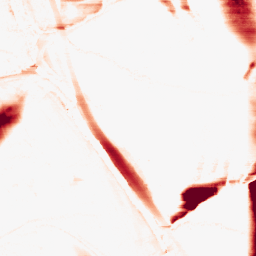
Category: morphological
Decomposition family: morphological_rect
Decomposition parameters: operation: opening
width: 50
height: 5
Upsampling method: sinc_hamming
Upsampling parameters: scale: 2
kernel_size: 8
Upsampling scale: 2